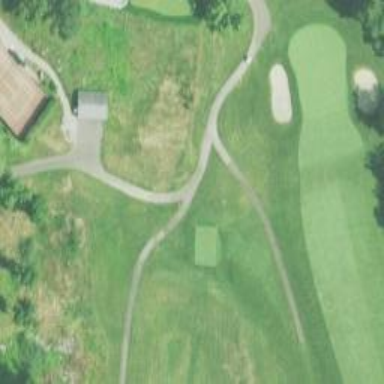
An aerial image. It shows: Path for both road and golf.